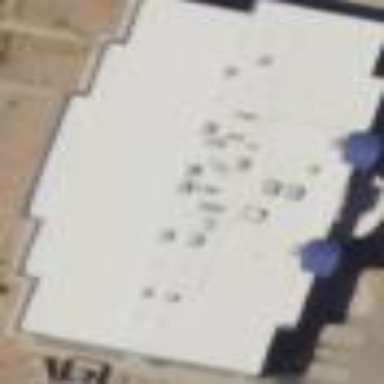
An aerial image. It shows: Commercial building that functions as cinema.